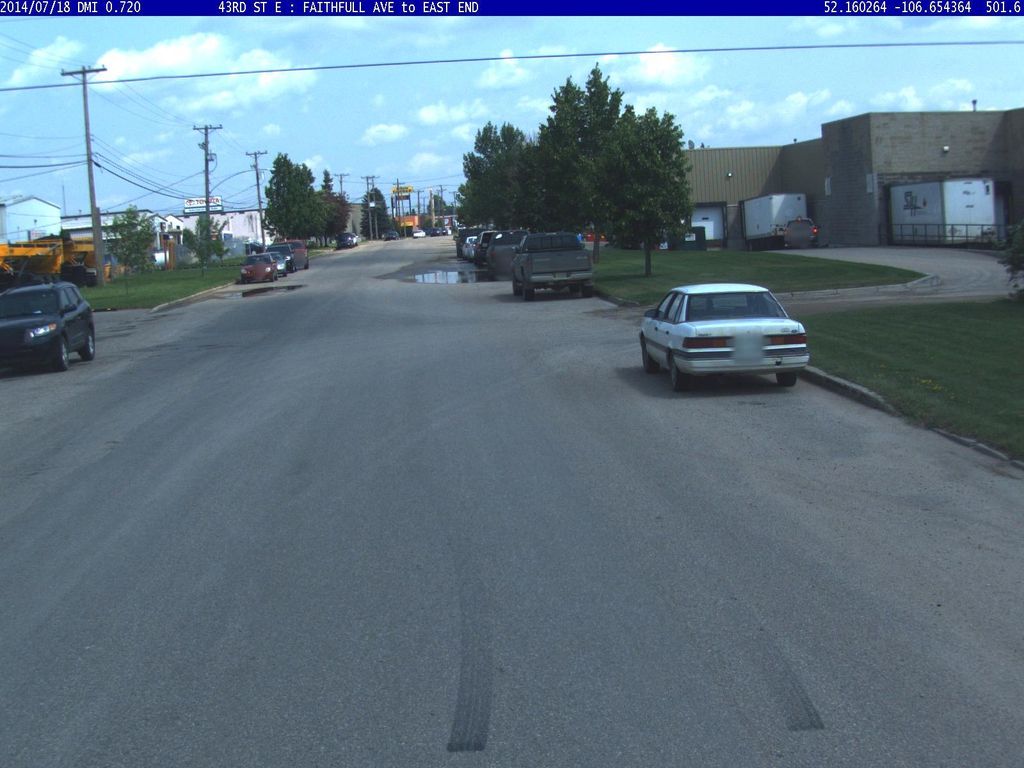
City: saskatoon